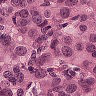
Metastatic tissue present: yes